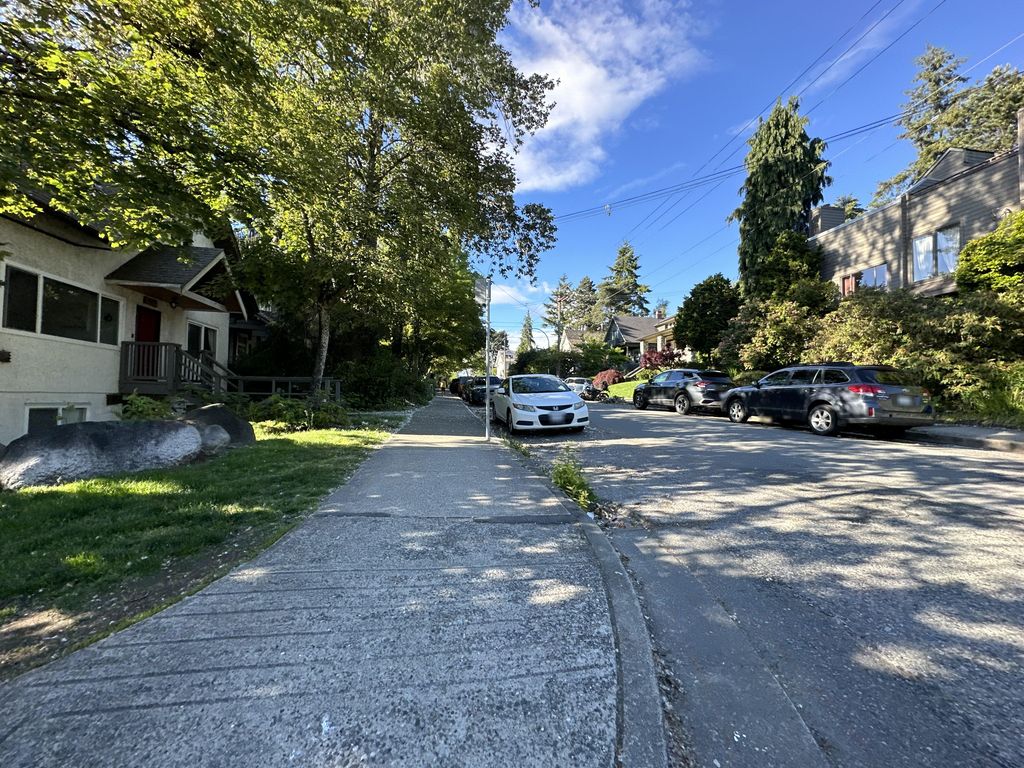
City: vancouver